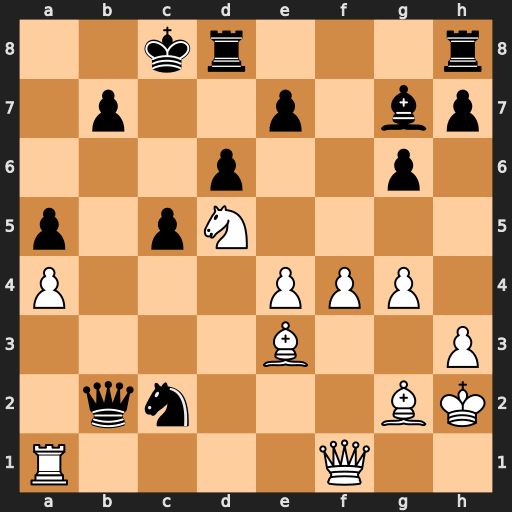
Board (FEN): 2kr3r/1p2p1bp/3p2p1/p1pN4/P3PPP1/4B2P/1qn3BK/R4Q2
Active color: w
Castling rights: -
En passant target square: -
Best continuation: Rb1 Nxe3 Nxe3